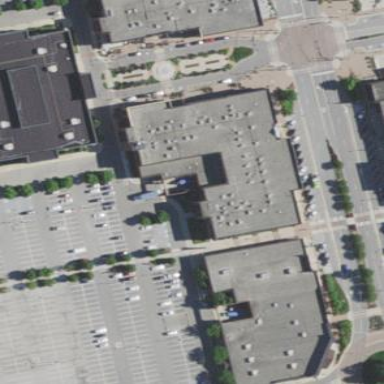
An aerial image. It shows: Retail building.